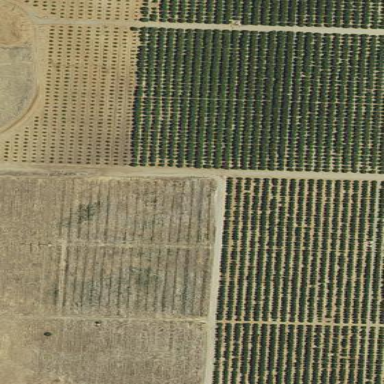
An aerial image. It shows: Orange orchard with rows of vibrant orange trees.